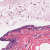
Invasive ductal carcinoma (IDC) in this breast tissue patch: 0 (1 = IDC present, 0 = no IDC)